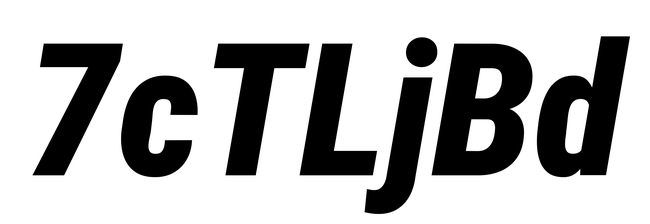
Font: Roboto-Italic_Condensed_Black_Italic